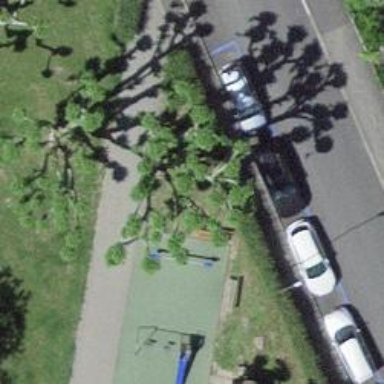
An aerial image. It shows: Playground area for leisure land.